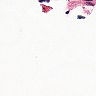
Metastatic tissue present: no